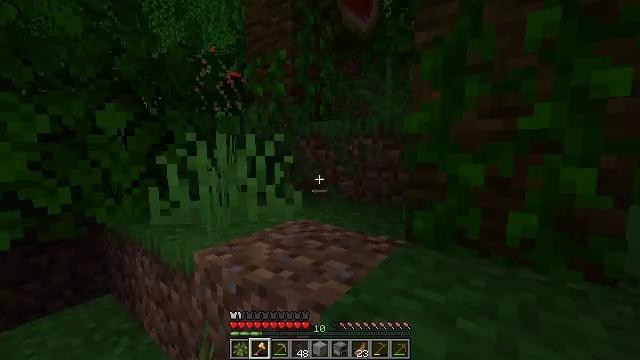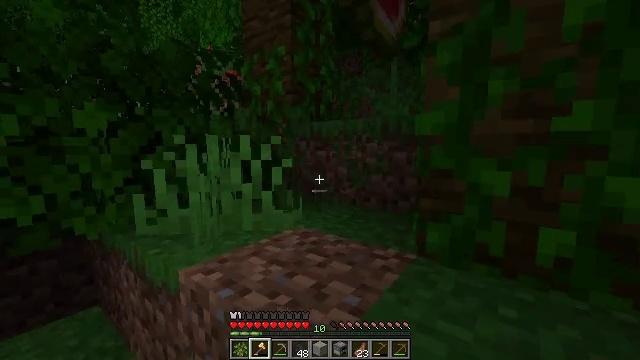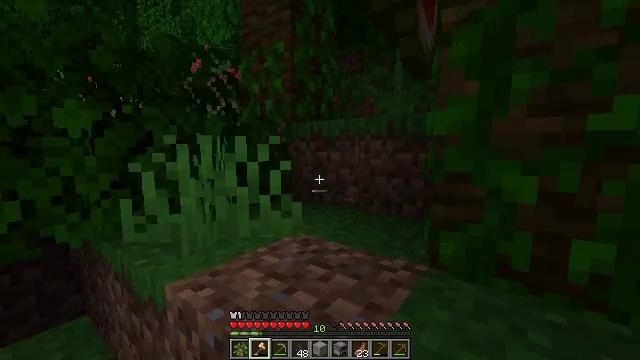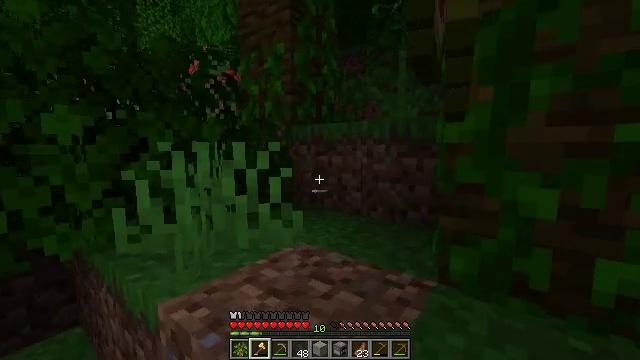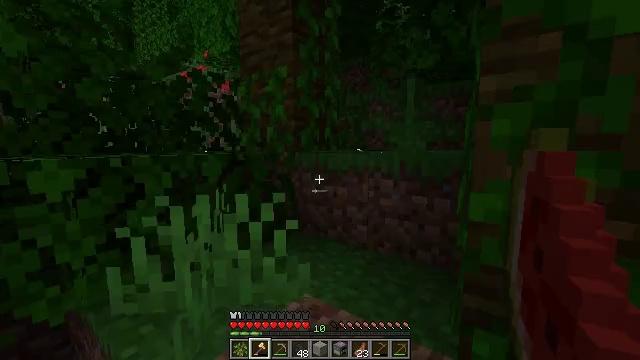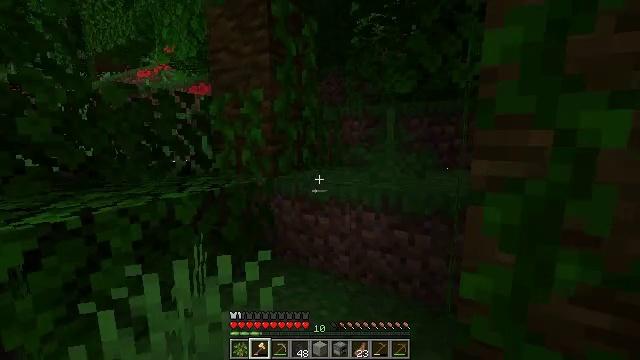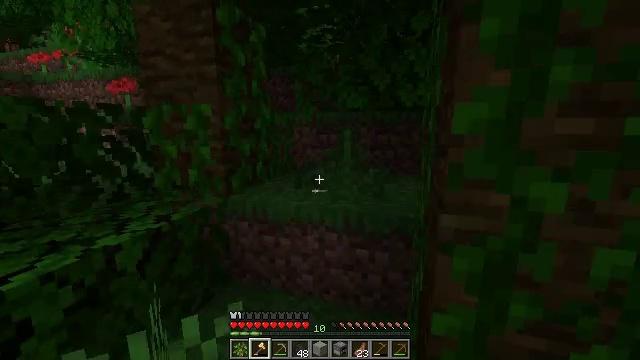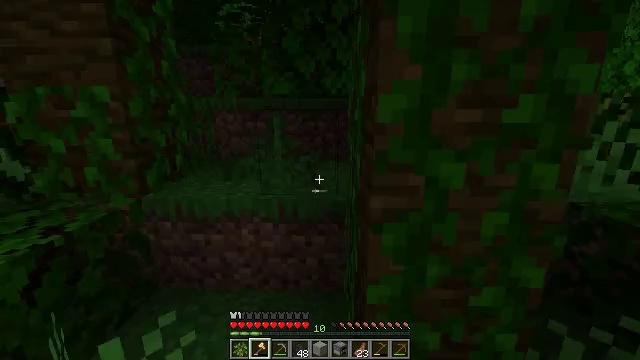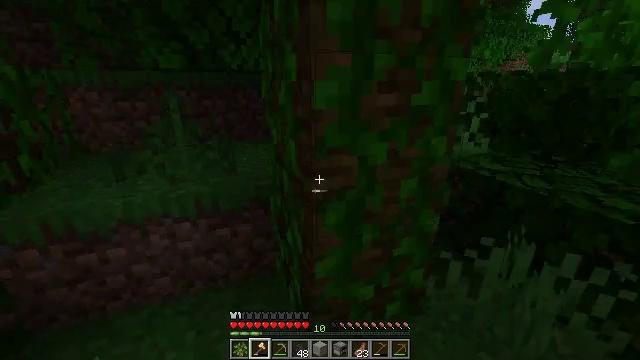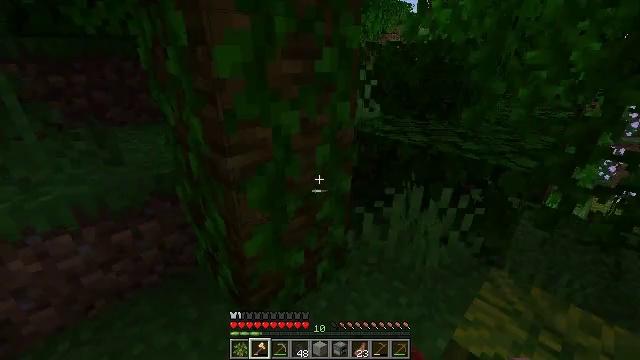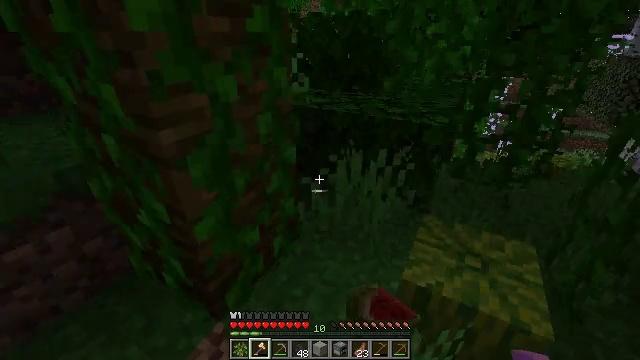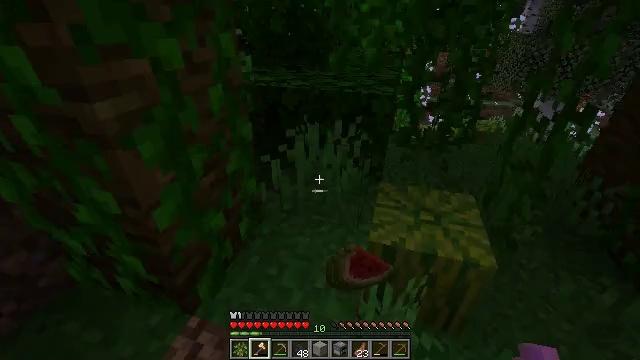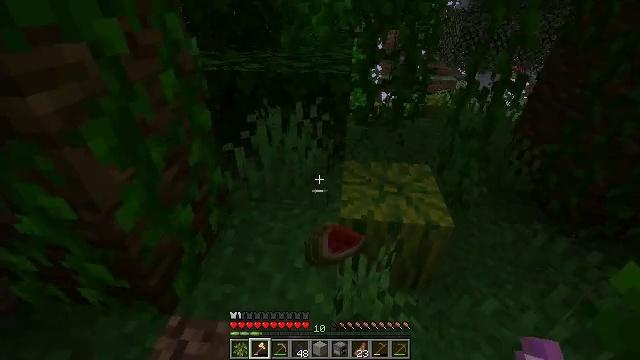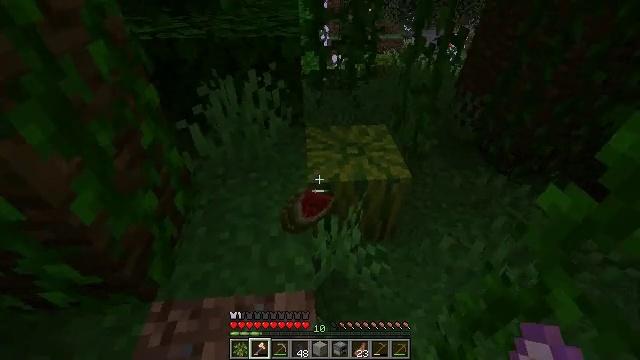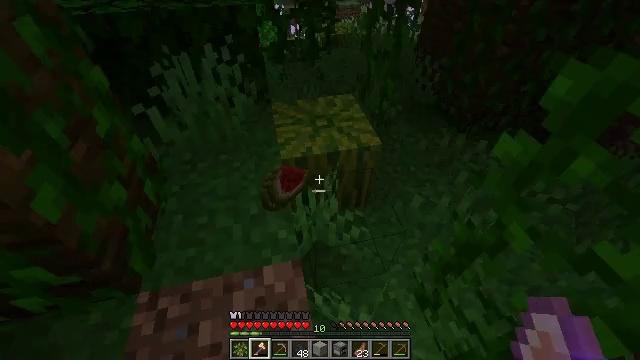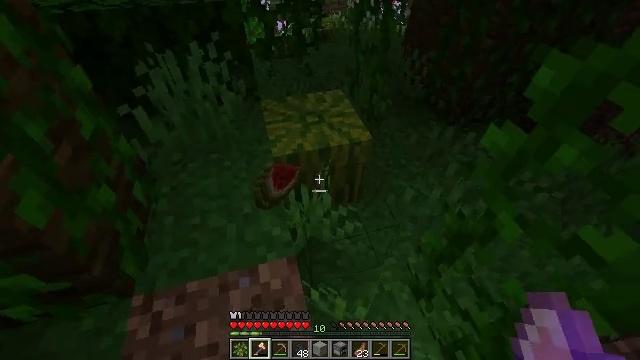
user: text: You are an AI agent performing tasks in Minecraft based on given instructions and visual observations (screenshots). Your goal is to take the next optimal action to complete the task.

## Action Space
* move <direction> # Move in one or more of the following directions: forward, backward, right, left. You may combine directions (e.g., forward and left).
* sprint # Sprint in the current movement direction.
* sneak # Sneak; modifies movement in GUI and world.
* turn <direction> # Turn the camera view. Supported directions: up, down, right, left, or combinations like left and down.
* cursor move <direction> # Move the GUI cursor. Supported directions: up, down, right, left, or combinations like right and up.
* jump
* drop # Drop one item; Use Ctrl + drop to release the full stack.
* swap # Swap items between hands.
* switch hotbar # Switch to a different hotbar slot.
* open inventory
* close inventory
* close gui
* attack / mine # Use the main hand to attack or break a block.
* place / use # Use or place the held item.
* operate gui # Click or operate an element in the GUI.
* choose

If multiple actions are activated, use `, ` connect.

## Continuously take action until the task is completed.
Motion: motion action
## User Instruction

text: Break the melon to get slices.
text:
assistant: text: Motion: move forward
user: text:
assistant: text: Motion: move forward
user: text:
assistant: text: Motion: move forward and move left, jump
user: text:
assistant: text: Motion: move forward and move left, jump
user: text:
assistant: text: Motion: move forward and move left, turn right and down, jump
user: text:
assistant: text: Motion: move forward and move left, turn right and down, jump
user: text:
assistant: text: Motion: move forward and move left, turn right and down, jump
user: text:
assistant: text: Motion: move forward and move left, turn right and down
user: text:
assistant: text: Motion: move forward, turn right and down
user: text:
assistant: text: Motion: move forward, turn right and down
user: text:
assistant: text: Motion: turn right and down
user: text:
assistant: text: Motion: turn right and down
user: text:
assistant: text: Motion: turn right and down
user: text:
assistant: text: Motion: turn right and down
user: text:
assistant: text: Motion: turn right
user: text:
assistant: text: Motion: move forward
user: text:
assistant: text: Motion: move forward
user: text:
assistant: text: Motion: move forward
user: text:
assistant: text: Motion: move forward, attack / mine
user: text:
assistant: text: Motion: attack / mine
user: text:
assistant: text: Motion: attack / mine
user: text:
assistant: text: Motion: turn down, attack / mine
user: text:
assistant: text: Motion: turn left and down, attack / mine
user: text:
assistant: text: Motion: attack / mine
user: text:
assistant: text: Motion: attack / mine
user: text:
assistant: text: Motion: attack / mine